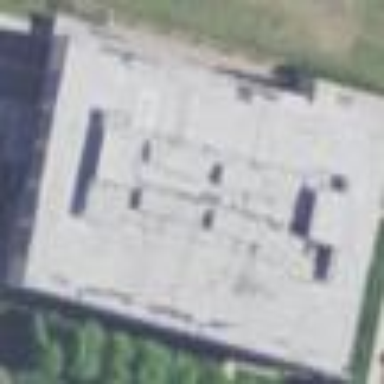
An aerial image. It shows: Government office building.